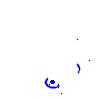
Particle: electron